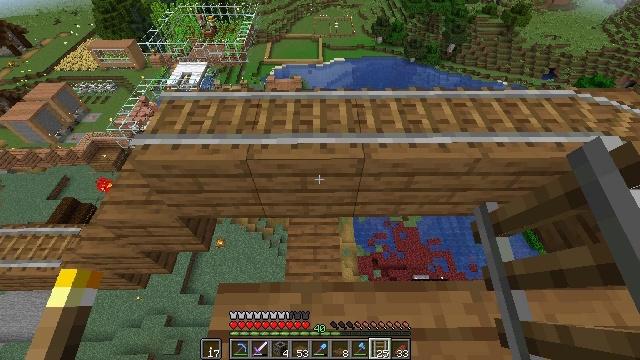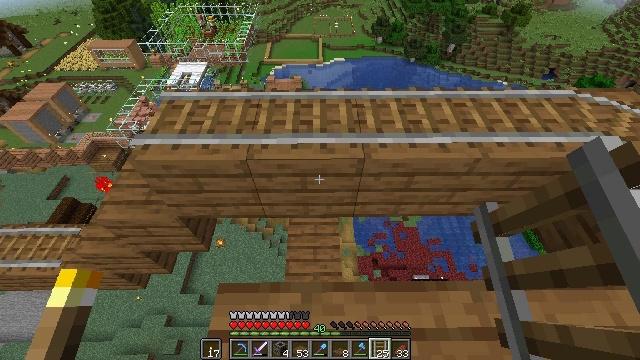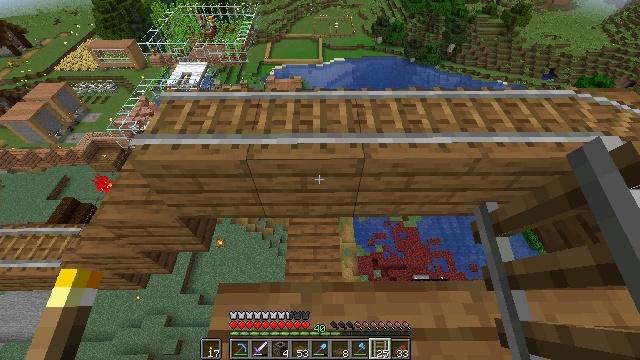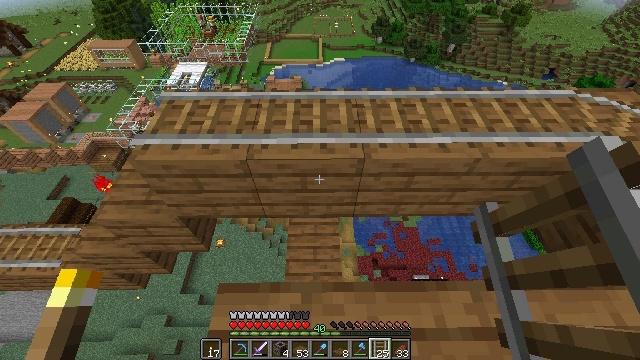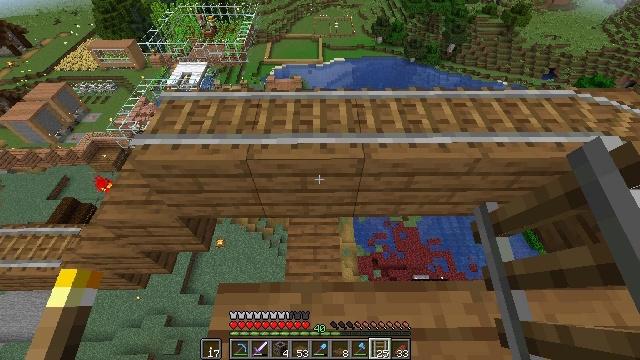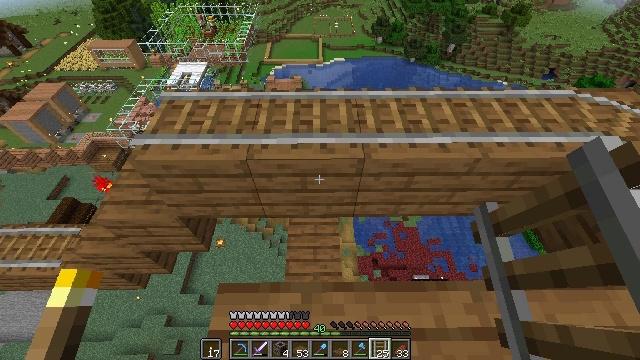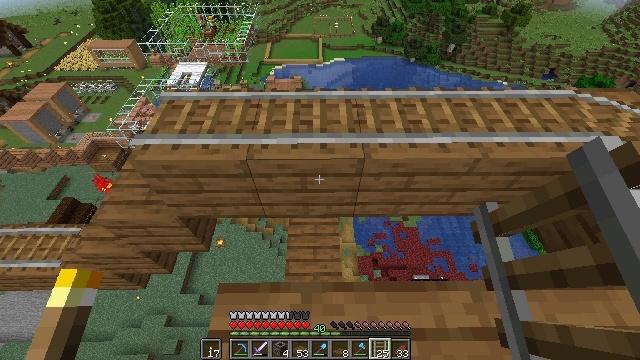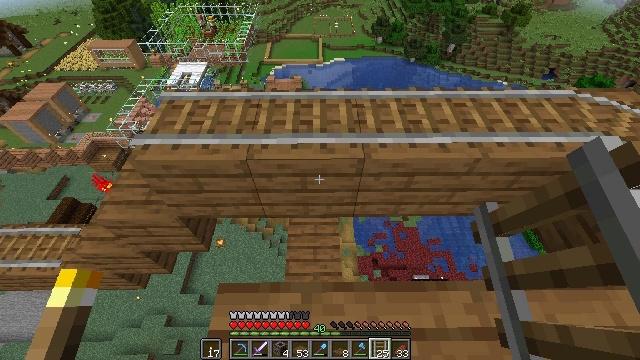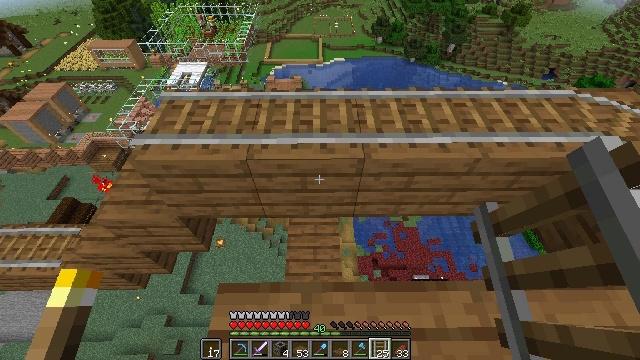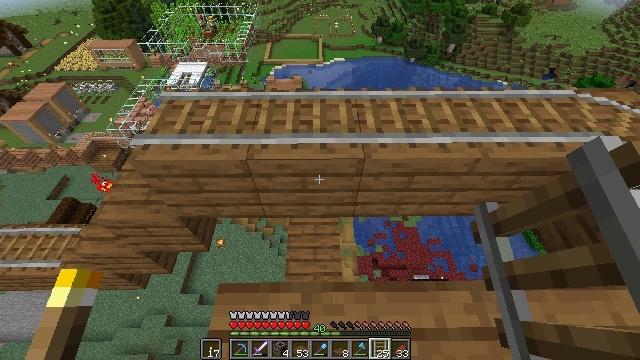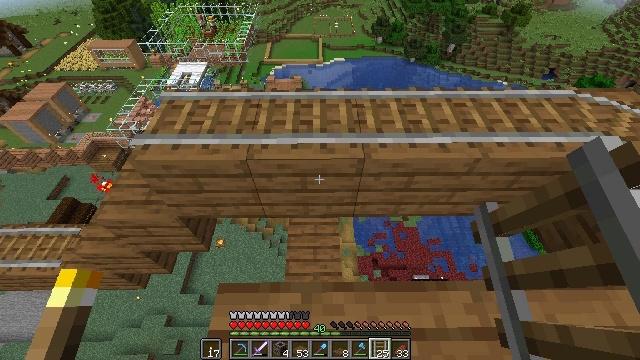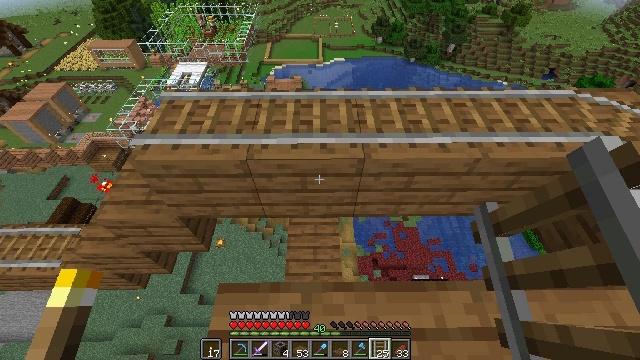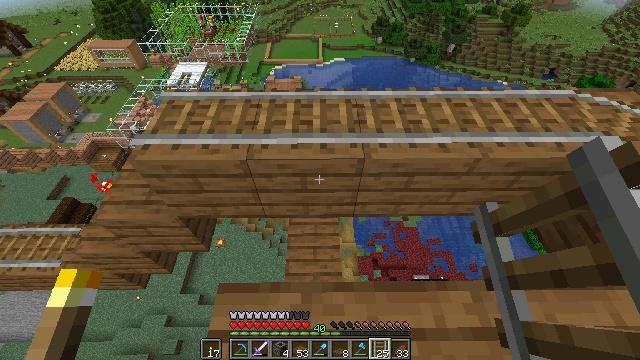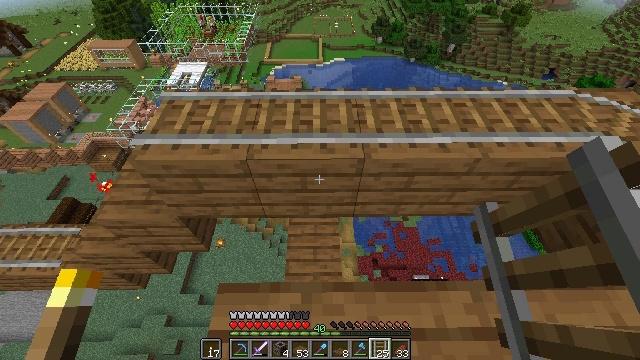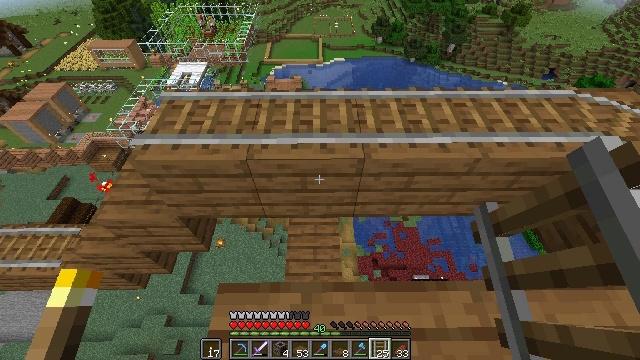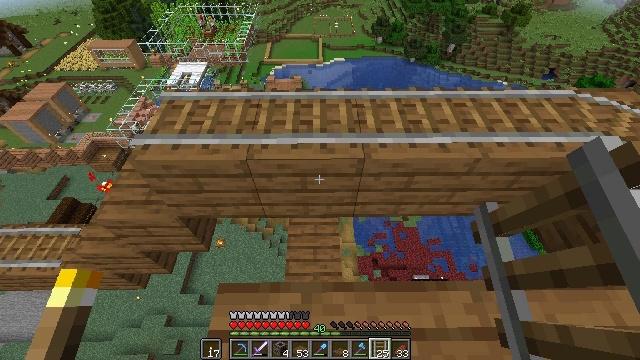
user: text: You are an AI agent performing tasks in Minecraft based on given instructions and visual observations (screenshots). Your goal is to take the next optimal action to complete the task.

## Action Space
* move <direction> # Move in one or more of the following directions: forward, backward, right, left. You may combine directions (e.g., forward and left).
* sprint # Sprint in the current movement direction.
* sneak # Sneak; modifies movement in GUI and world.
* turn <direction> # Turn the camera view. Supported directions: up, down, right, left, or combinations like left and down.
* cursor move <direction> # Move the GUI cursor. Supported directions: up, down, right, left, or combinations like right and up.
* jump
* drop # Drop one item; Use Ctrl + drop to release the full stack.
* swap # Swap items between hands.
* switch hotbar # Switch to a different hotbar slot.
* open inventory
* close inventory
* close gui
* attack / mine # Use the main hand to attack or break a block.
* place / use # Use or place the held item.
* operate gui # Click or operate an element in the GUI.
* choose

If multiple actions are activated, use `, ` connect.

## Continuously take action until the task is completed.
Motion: motion action
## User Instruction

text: Craft a rabbit stew.
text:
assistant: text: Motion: no_op
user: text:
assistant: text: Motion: no_op
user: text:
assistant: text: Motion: no_op
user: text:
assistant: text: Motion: no_op
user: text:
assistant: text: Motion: no_op
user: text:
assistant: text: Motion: no_op
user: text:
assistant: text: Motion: no_op
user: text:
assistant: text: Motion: no_op
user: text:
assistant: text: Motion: no_op
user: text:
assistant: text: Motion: no_op
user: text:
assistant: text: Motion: no_op
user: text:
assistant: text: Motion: no_op
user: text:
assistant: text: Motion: no_op
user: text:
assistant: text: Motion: no_op
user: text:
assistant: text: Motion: no_op
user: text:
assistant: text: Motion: no_op
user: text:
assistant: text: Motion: no_op
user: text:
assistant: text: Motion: no_op
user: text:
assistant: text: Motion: no_op
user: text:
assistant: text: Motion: no_op
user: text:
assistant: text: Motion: no_op
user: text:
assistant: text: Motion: no_op
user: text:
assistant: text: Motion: no_op
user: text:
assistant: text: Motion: no_op
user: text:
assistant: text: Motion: no_op
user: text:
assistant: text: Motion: no_op
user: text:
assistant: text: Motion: no_op
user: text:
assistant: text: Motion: no_op
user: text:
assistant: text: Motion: no_op
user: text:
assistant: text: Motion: no_op